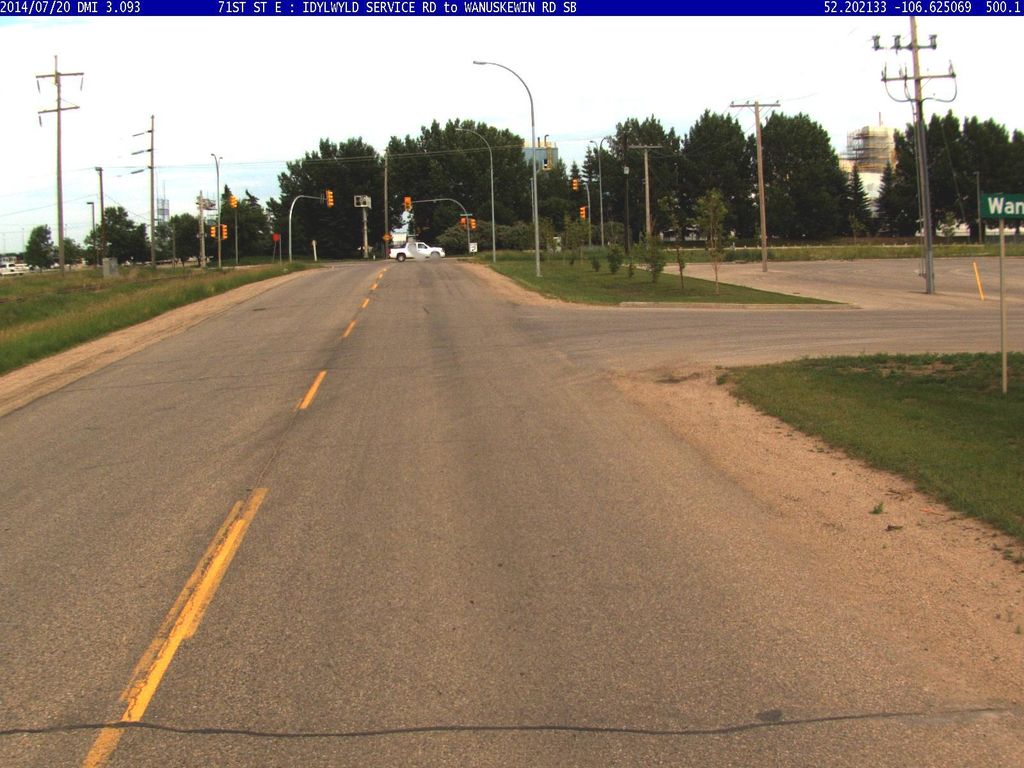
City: saskatoon